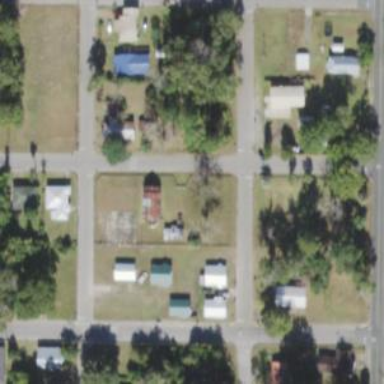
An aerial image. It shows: This residential area consists of single-family homes.